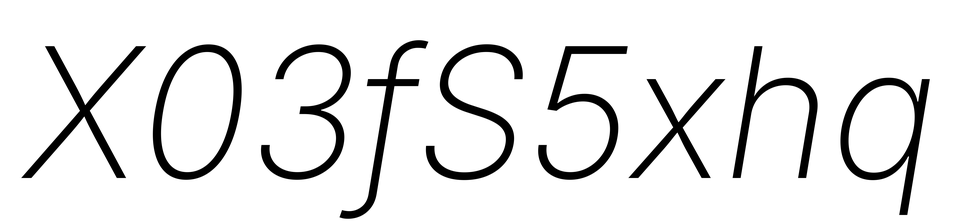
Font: Inter-Italic_ExtraLight_Italic